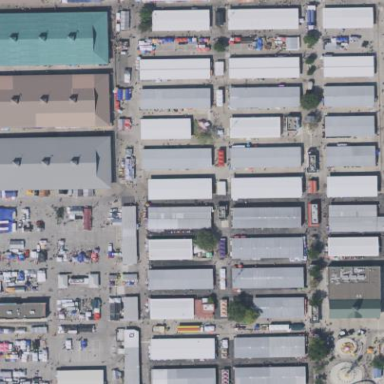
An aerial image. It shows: Marketplace.